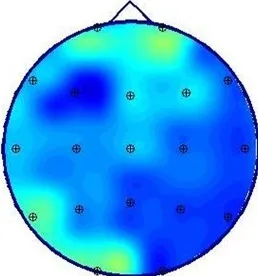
Mapping of the relative spectral power of EEG signals registered unipolar in reference to a frontal midline (Fp1/Fp2) relative spectral power of EEG signals registered during initial (left) and control (right) hospitalization. Beta-2 (18-24 Hz) band. As the power of EEG in a specific band divided by the level obtained for all bands (1-24 Hz). Fast beta activity is stronger in the frontal area; yet its relative power is much smaller in the second examination , where its distribution has a predominance in the left hemisphere, however,. The differences visible at. Are not statistically significant.
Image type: electrography (eeg)